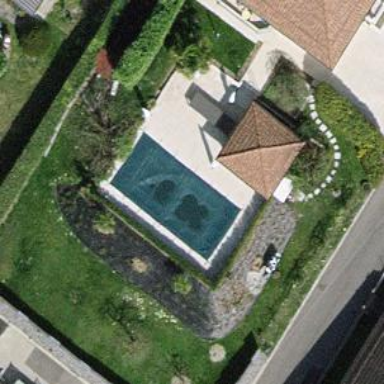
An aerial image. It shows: Swimming pool located in leisure land.